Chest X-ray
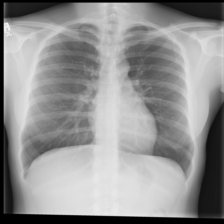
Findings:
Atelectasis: negative
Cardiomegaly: negative
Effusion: negative
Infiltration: negative
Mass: negative
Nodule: negative
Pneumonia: negative
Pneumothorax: negative
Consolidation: negative
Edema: negative
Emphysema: negative
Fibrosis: negative
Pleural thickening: negative
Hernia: negative